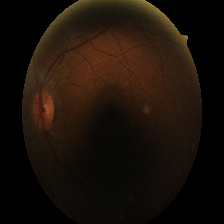
Diabetic retinopathy grade: Moderate